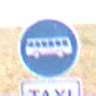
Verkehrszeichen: Busssonderstreifen
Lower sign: BesondereFahrzeugeUndTransportgueter1
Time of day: Midday
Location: Outdoor (Nature)
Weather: PartlyCloudy
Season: NotSpecified
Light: Natural